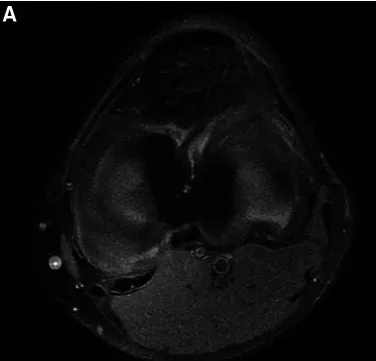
Fat-suppressed proton density-weighted images of sagittal views of the left knee.
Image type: radiology (mri)